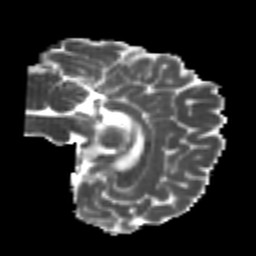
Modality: MD
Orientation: sagittal
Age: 24
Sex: male
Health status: healthy
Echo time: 0.074 s